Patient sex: F
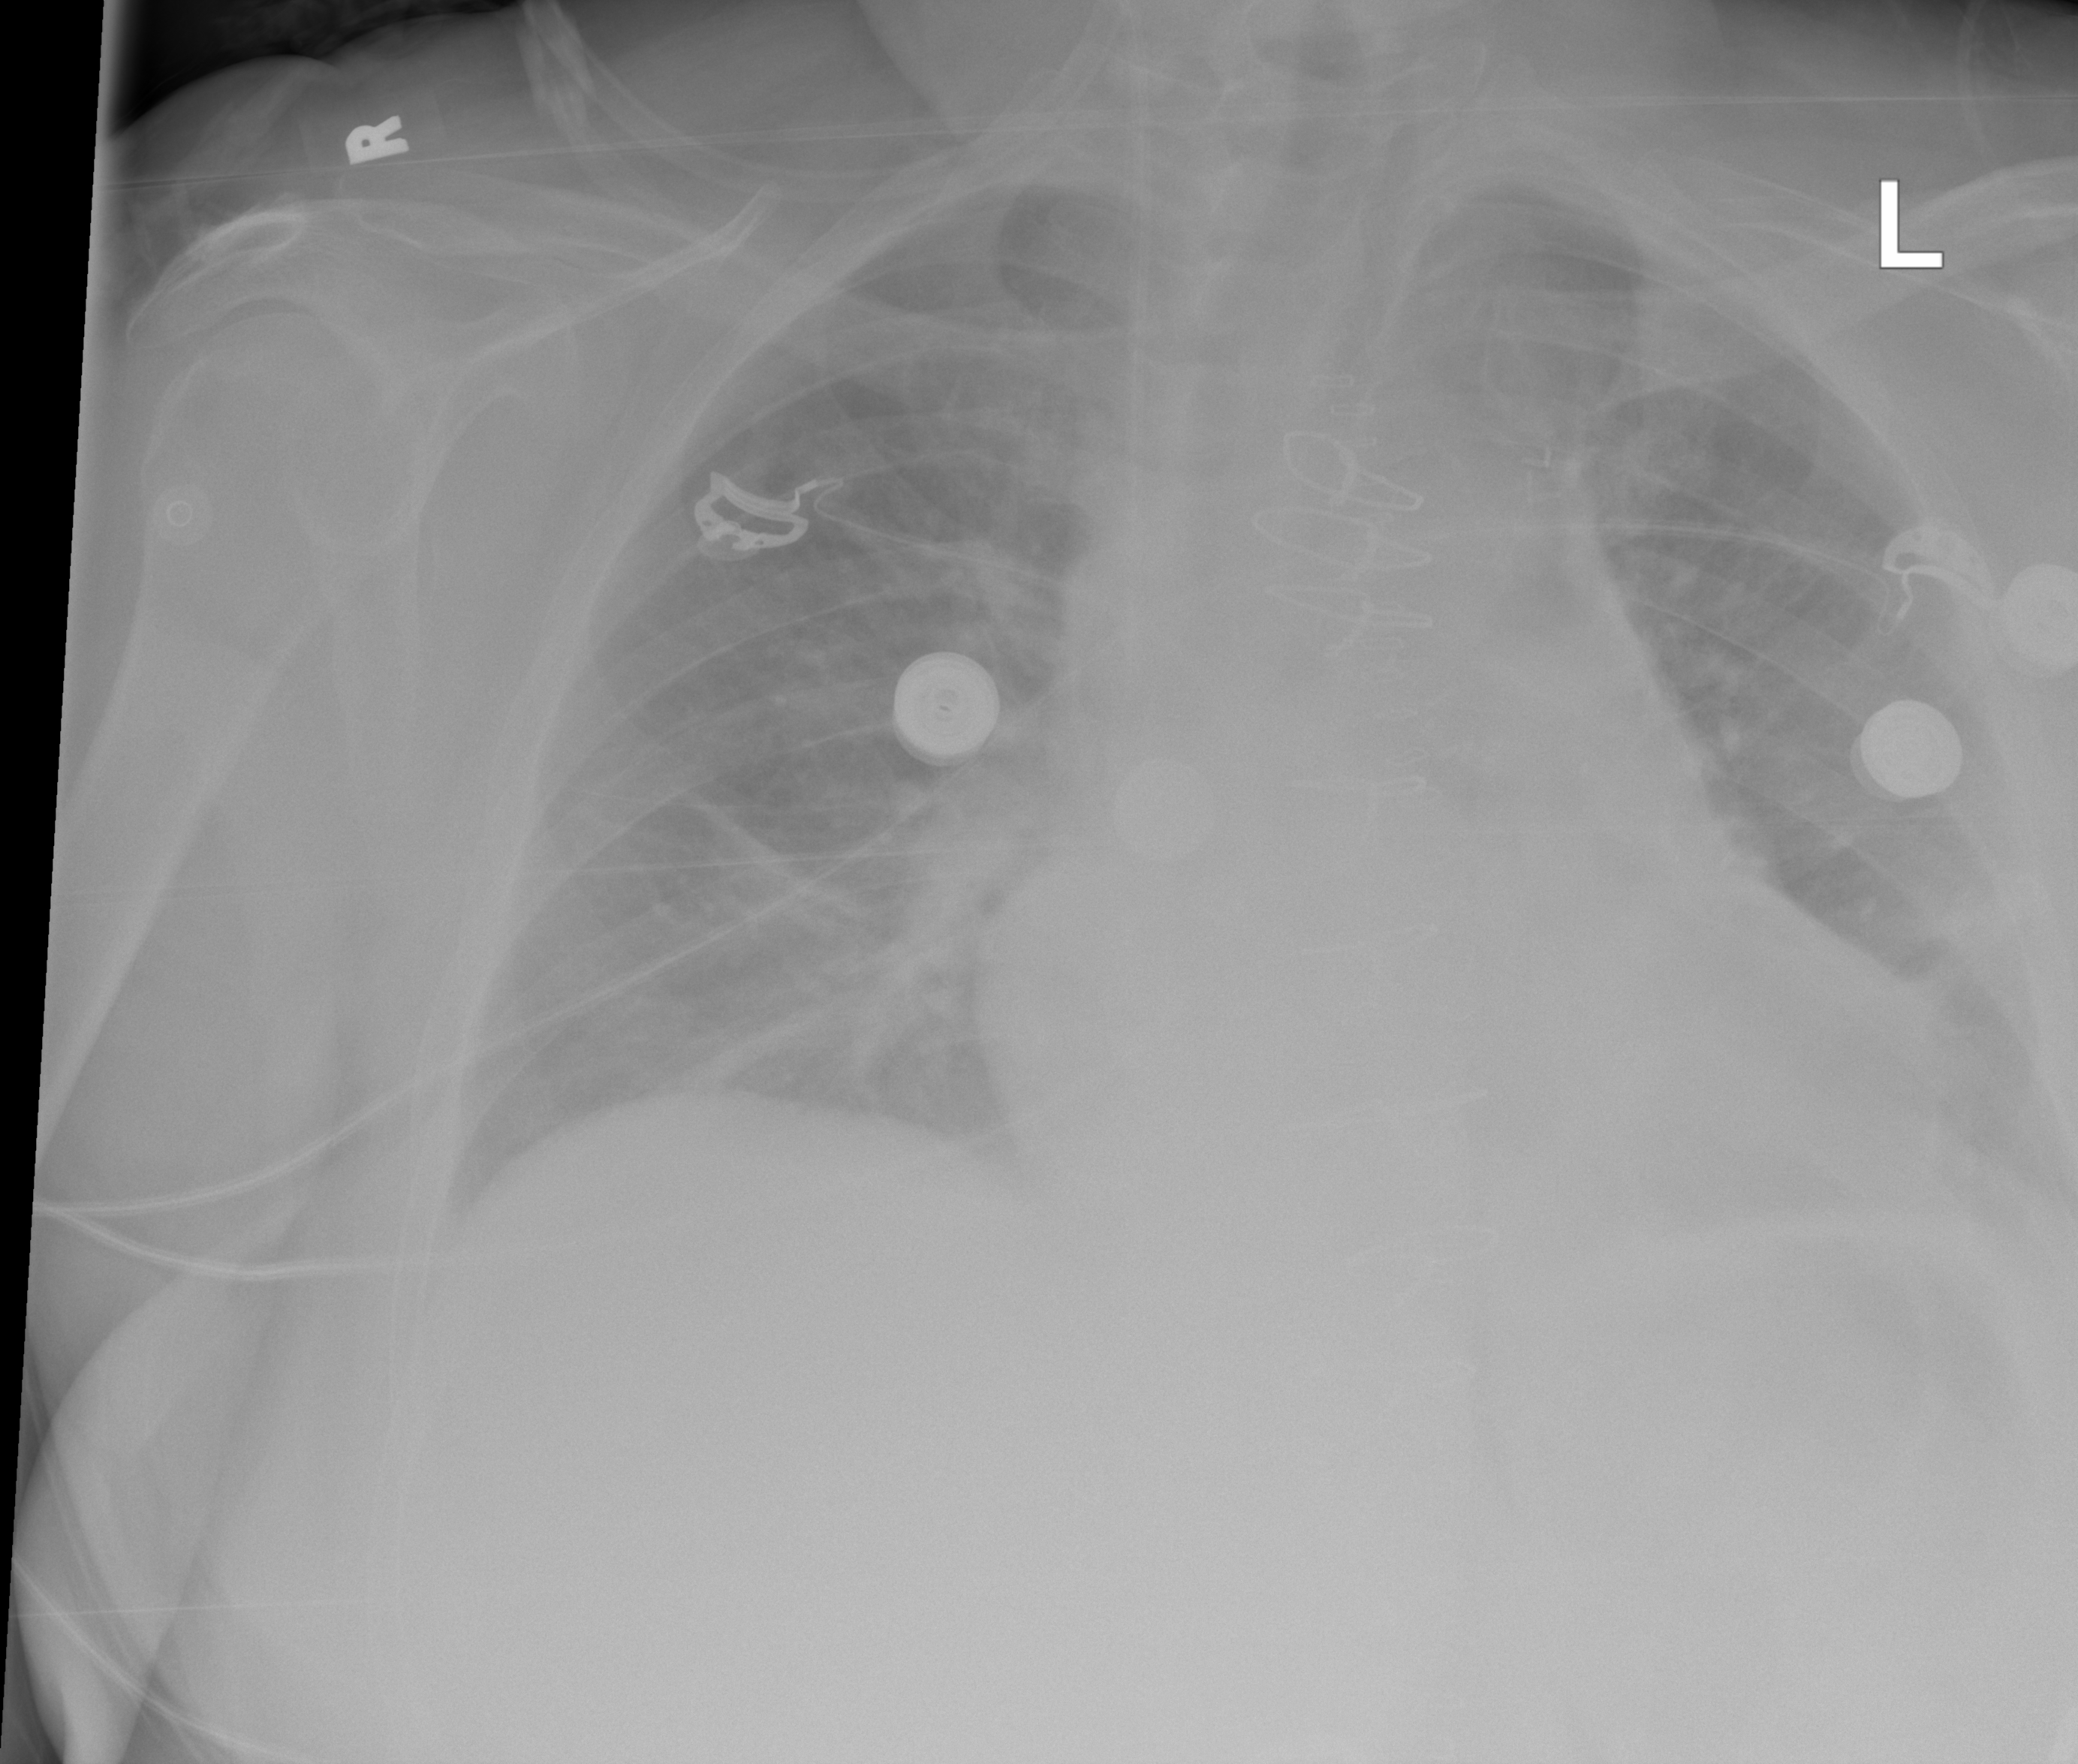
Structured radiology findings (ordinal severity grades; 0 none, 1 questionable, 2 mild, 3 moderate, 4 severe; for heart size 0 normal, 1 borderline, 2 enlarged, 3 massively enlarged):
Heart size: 2
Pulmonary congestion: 2
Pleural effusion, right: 0
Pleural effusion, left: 1
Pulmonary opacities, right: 0
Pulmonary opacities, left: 0
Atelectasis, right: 3
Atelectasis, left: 3